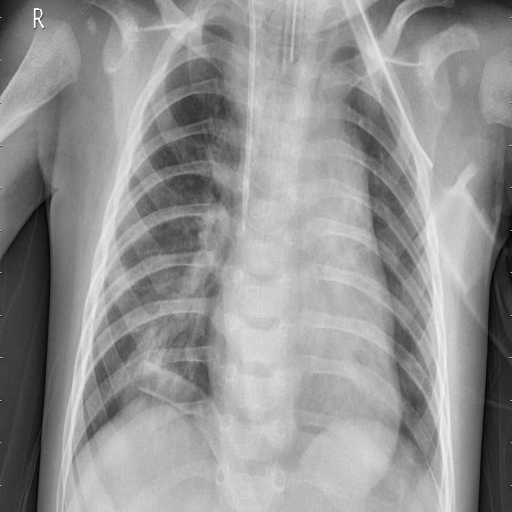
Finding: PNEUMONIA